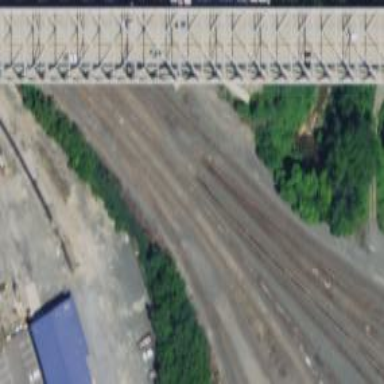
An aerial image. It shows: Railway yard in service.